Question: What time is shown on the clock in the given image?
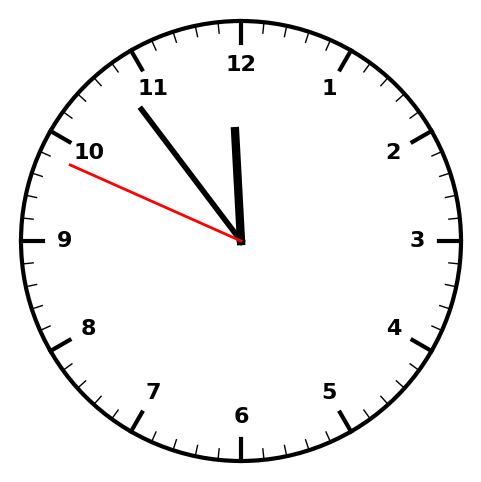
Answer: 11:53:49